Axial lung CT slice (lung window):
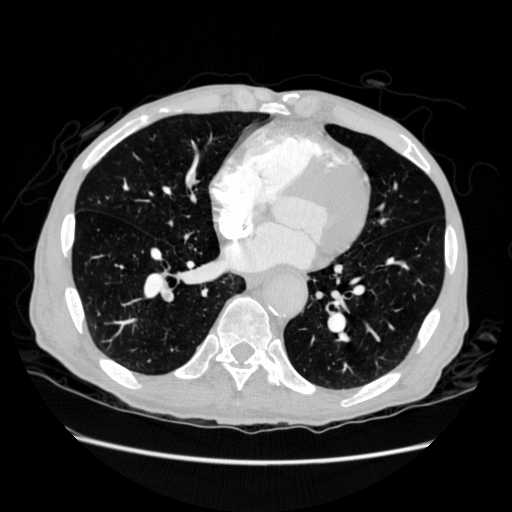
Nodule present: no